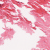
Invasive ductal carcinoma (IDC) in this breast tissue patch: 0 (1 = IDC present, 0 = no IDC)